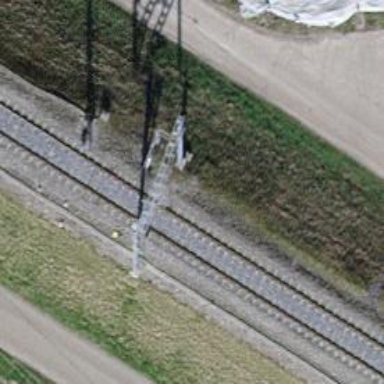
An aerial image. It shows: Single railway track with electrification through contact line.